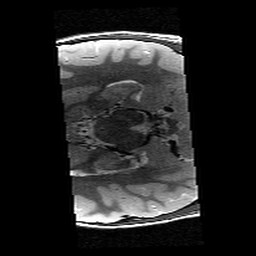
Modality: T2w
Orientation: axial
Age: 9
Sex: male
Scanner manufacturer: siemens
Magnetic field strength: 3 T
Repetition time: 9.23 s
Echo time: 0.067 s